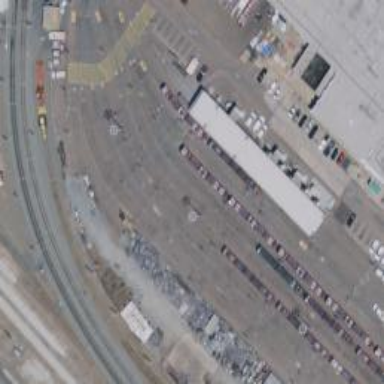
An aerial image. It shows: Light rail service yard with electrified contact lines.